Question: I am getting data via RSS feeds and displaying each article in a table view cell. Each cell has an image view, set to a default image. If the page has an image, the image is to be replaced with the image from the article. As of now, each cell downloads the source code from the web page, causing the app to lag when I push the view controller and when I try scrolling.
Here is what I have in the 'cellForRowAtIndexPath:' method.
'''
NSString * storyLink = [[stories objectAtIndex: storyIndex] objectForKey: @"link"];
storyLink = [storyLink stringByTrimmingCharactersInSet:[NSCharacterSet whitespaceAndNewlineCharacterSet]];
NSString *sourceCode = [NSString stringWithContentsOfURL:[NSURL URLWithString:storyLink] encoding:NSUTF8StringEncoding error:&error];
NSString *startPt = @"instant-gallery";
NSString *startPt2 = @"<img src="";
if ([sourceCode rangeOfString:startPt].length != 0) { //webpage has images
// find the first "<img src=...>" tag starting from "instant-gallery"
NSString *trimmedSource = [sourceCode substringFromIndex:NSMaxRange([sourceCode rangeOfString:startPt])];
trimmedSource = [trimmedSource substringFromIndex:NSMaxRange([trimmedSource rangeOfString:startPt2])];
trimmedSource = [trimmedSource substringToIndex:[trimmedSource rangeOfString:@"""].location];
NSURL *url = [NSURL URLWithString:trimmedSource];
NSData *data = [NSData dataWithContentsOfURL:url];
UIImage *image = [UIImage imageWithData:data];
cell.picture.image = image;
'''
Someone suggested using 'NSOperationQueue'. Would this way be a good solution?
EDIT:
'''
dispatch_queue_t someQueue = dispatch_queue_create("cell background queue", NULL);
dispatch_async(someQueue, ^(void){
NSError *error = nil;
NSString * storyLink = [[stories objectAtIndex: storyIndex] objectForKey: @"link"];
storyLink = [storyLink stringByTrimmingCharactersInSet:[NSCharacterSet whitespaceAndNewlineCharacterSet]];
NSString *sourceCode = [NSString stringWithContentsOfURL:[NSURL URLWithString:storyLink] encoding:NSUTF8StringEncoding error:&error];
NSString *startPt = @"instant-gallery";
NSString *startPt2 = @"<img src="";
if ([sourceCode rangeOfString:startPt].length != 0) { //webpage has images
// find the first "<img src=...>" tag starting from "instant-gallery"
NSString *trimmedSource = [sourceCode substringFromIndex:NSMaxRange([sourceCode rangeOfString:startPt])];
trimmedSource = [trimmedSource substringFromIndex:NSMaxRange([trimmedSource rangeOfString:startPt2])];
trimmedSource = [trimmedSource substringToIndex:[trimmedSource rangeOfString:@"""].location];
NSURL *url = [NSURL URLWithString:trimmedSource];
NSData *data = [NSData dataWithContentsOfURL:url];
UIImage *image = [UIImage imageWithData:data];
dispatch_async(dispatch_get_main_queue(), ^(void){
cell.picture.image = image;
});
});
dispatch_release(someQueue);
return cell;
}
'''

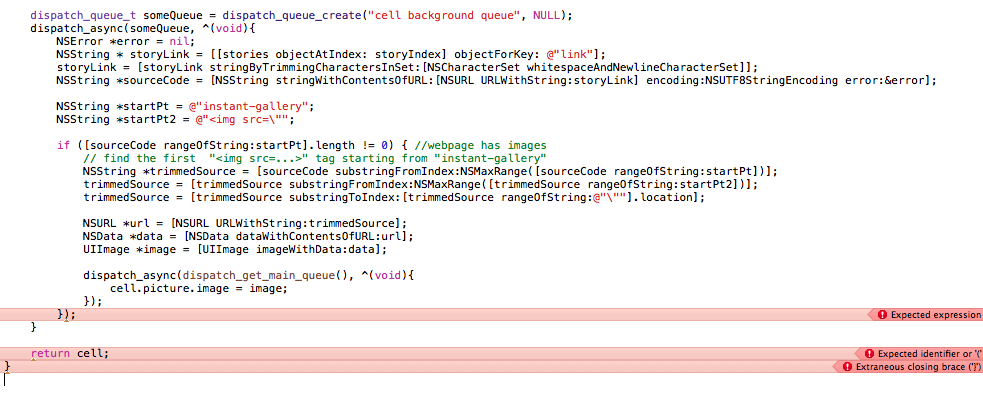
Answer: For whatever that might be causing the lag, put it in the background thread. When you are ready to update your UI, update it on the main thread. Maybe you can give <URL> at try -
'''
dispatch_queue_t someQueue = dispatch_queue_create("cell background queue", NULL);
dispatch_async(someQueue, ^(void){
NSURL *url = [NSURL URLWithString:trimmedSource];
NSData *data = [NSData dataWithContentsOfURL:url];
UIImage *image = [UIImage imageWithData:data];
dispatch_async(dispatch_get_main_queue(), ^(void){
cell.picture.image = image;
});
});
dispatch_release(someQueue);
'''
When you have some process that might slow down your app, you want to put it in a background queue. To put them in background queue, you use 'dispatch_async':
'''
dispatch_aysnc(someQueue, ^(void){
});
'''
where 'someQueue' is the background queue you created and want work to be done. However, anything related to the UI needs to be on the main queue, or else some funky stuff can happen. That is why within that 'dispatch_async', we put another 'dispatch_async'. This time, we specify the UI ('cell.picture.image') needs to be updated on the main queue: 'dispatch_get_main_queue()'.
Hope this clears it up a bit.